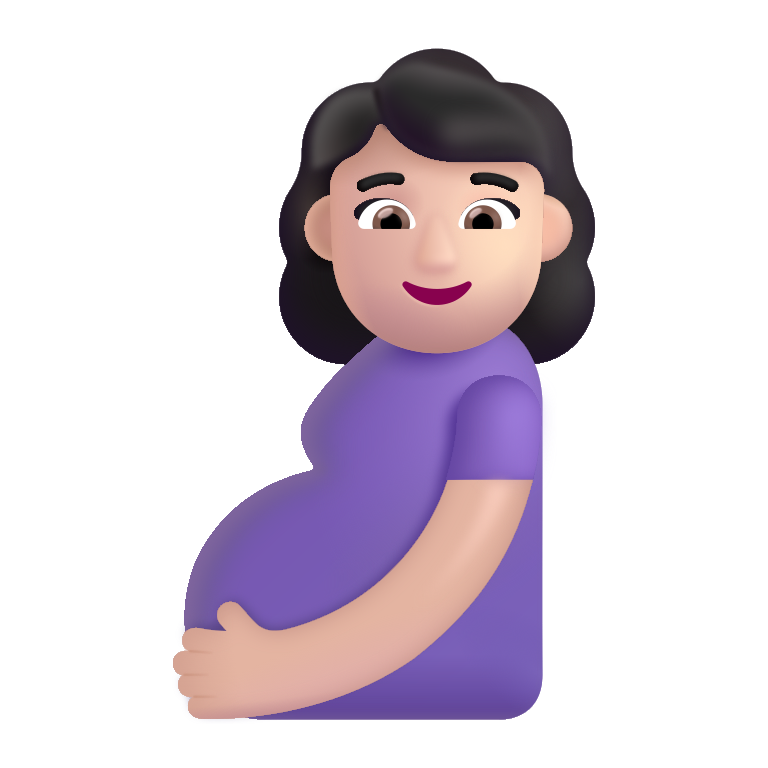
pregnant woman color light